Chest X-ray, PA view. Patient: 44 years old, sex M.
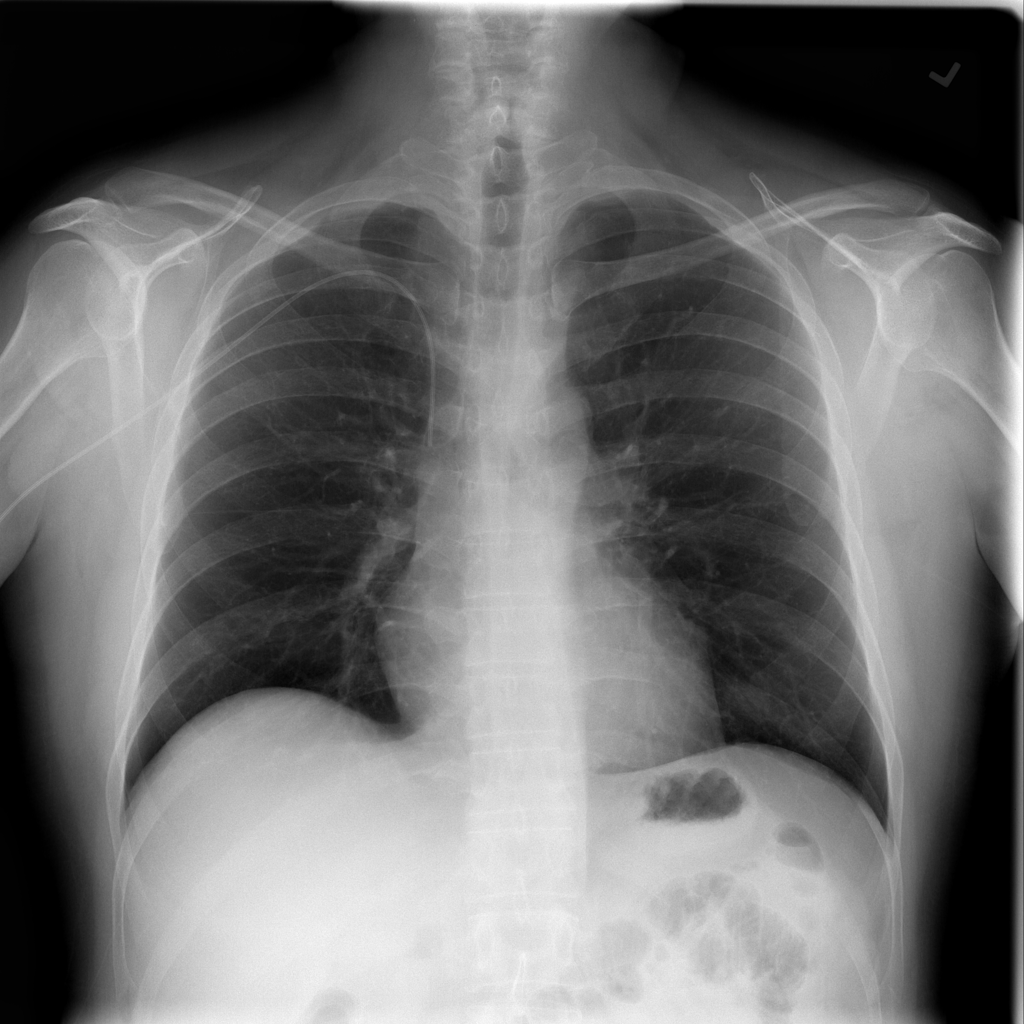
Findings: No Finding